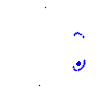
Particle: electron